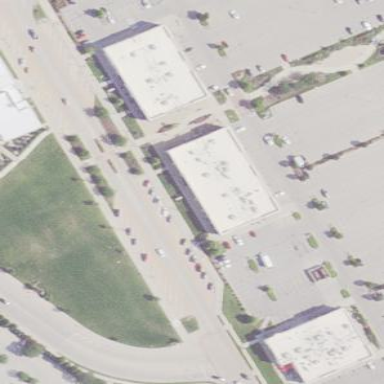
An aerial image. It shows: Retail building.